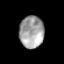
Tissue: prostate
Cell type: Epithelial cells
Senescence score: 0.3512
Nuclear area (px): 775
Mean DAPI intensity: 160.93